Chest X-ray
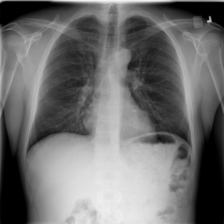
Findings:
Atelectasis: negative
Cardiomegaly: negative
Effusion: negative
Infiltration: negative
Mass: negative
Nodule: negative
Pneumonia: negative
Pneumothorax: negative
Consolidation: positive
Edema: negative
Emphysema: negative
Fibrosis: negative
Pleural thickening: negative
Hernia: negative